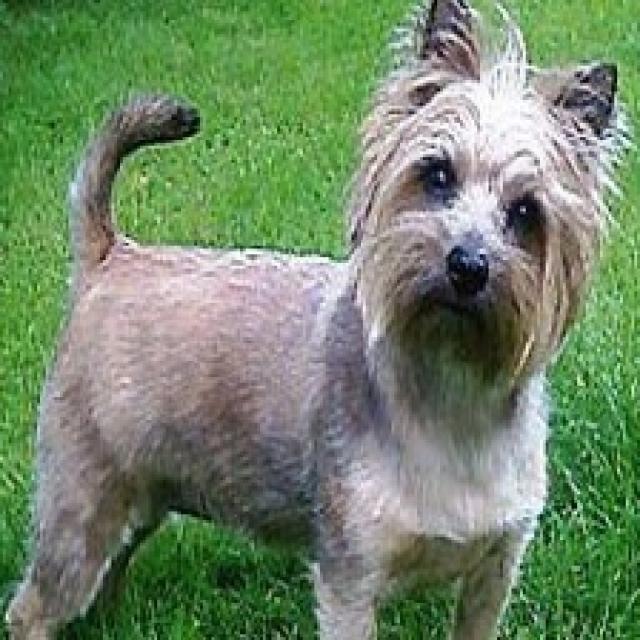
Healthy canine skin — no visible lesions, inflammation, or abnormalities. The skin and coat appear normal.